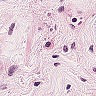
Metastatic tissue present: no